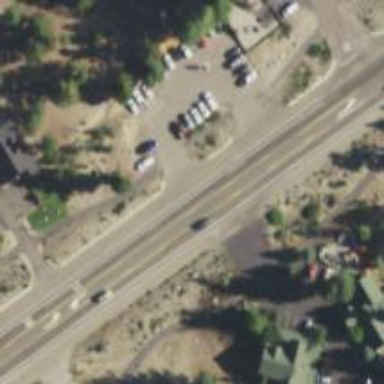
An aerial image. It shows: Asphalt road classified as trunk highway.